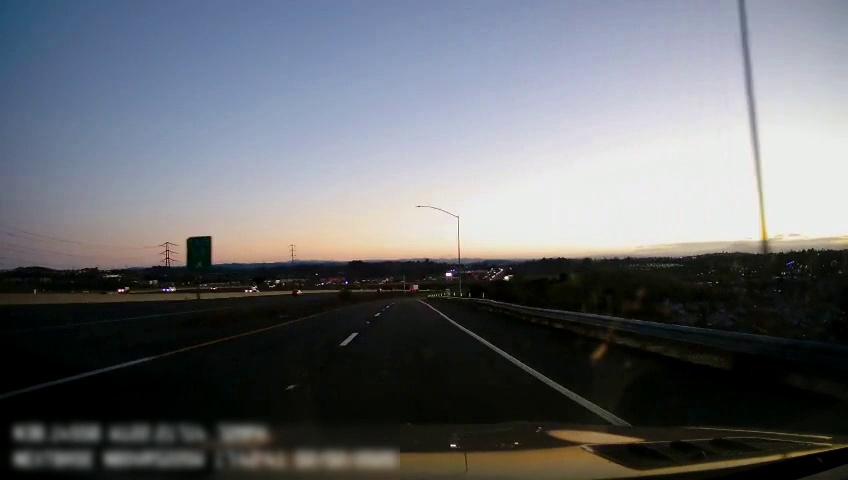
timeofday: Dusk/Dawn/Twilight
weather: Sunny
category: Drivable Space
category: Vehicles | Car
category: Vehicles | Car
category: Lanes | Alternate Lane
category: Lanes | Alternate Lane
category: Lanes | Alternate Lane
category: Lanes | Alternate Lane
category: Traffic | Signs